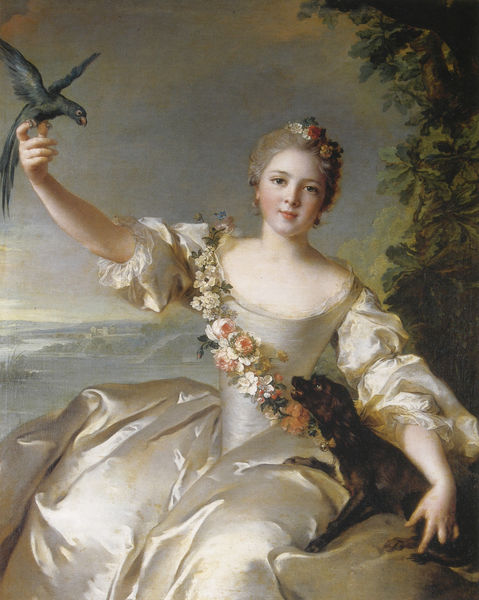
Titel: Françoise-Renée de Carbonnel de Canisy, marquise d'Antin
Künstler: Jean-Marc Nattier
Standort: Paris
Institution: Musée Jacquemart-André
Schlagwörter: baum, blau, blätter, flügel, gemälde, hand, himmel, laub, meer, rubens, vogel, wasser, weiß, wolken, bäume, fluss, grün, landschaft, mädchen, ocker, see, sitzen, ufer, ausschnitt, blume, blumen, finger, frau, frisur, geste, haar, hell, hintergrund, kleid, orange, schmuck, schwarz, blick, blüte, blüten, dame, hund, rose, rosen, tiere, beige, blond, jung, arm, arme, augen, band, barock, falten, federn, gesicht, haarschmuck, halten, silber, steine, ärmel, hände, portrait, porträt, ebene, brücke, land, gold, haare, sitzend, adel, rokkoko, girlande, pflanze, pflanzen, dekolletee, dekoltee, puffärmel, rokoko, rosa, rouge, schulter, seide, fliegen, garten, schärpe, aussicht, hündchen, lächeln, taille, welpe, küste, strand, wangen, wellen, italien, mieder, backen, ölgemälde, sitzende, zopf, glanz, pupillen, sitzt, atelier, robe, glänzend, rüschen, dekolleté, gesteck, make up, exotik, exotisch, schimmer, spiel, jugend, schönheit, haarkranz, allegorie, kranz, glocke, knospe, glöckchen, aggressiv, blumenkranz, korsett, palmen, eiche, leicht, blütenkranz, königin, blumengirlande, blumenranke, freundlich, ara, papagei, seidenkleid, reigen, decoltee, taft, nattier, anmut, ghirlande, bekränzt, barrock, karibik, schosshund, lieblich, boucher, atlas, weißes kleid, sinnlichkeit, hochzeitskleid, rokkokko, palemen, blumenkette, zartheit, übersee, blumenschärpe, grande parure, bezaubernde dame im seidenkleid, mit vogel auf dem finger sitzend, blumenbekränzt, purpurne wangen, mondlichtweiche haut, frau barock, eiche#, haarschmuck aus blumen